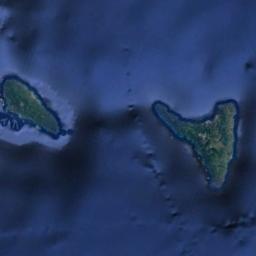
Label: island